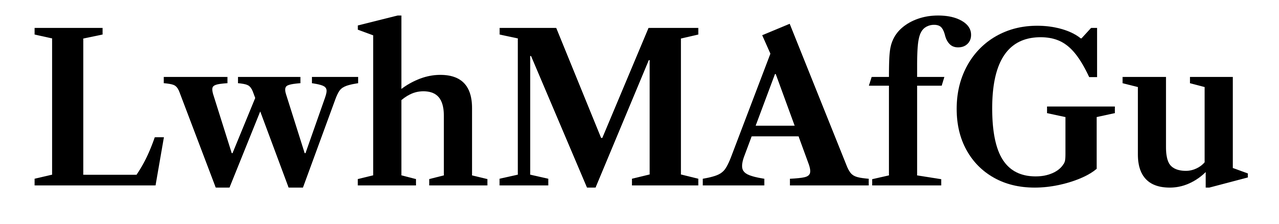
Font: LibreCaslonText_SemiBold